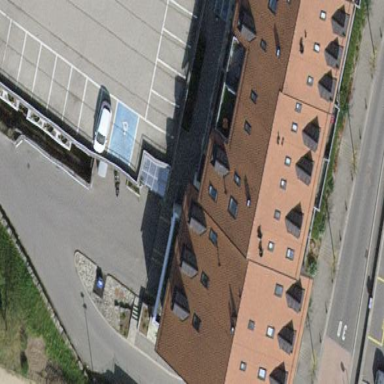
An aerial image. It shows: Apartments building with gabled roof that is oriented across.